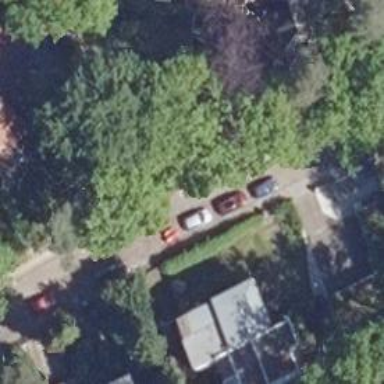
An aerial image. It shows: Residential road with asphalt surface. Both sides have sidewalks.